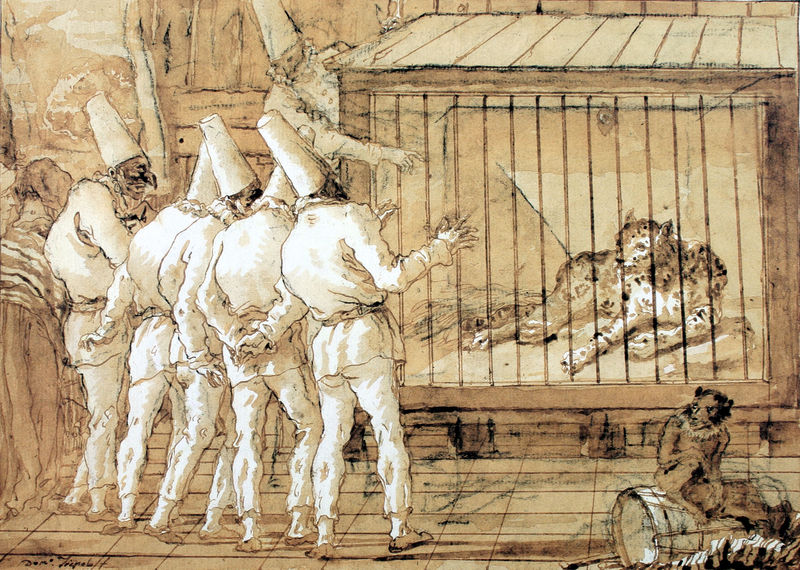
Titel: Der Leopardenkäfig (Pulcinella)
Künstler: Giovanni Domenico Tiepolo
Standort: Ottawa
Institution: National Gallery of Canada
Schlagwörter: dunkel, feder, gemälde, mann, schatten, weiß, aquarell, menschen, braun, finger, hell, holz, hut, hüte, kleider, licht, männer, nase, profil, schwarz, skizze, zeichnung, dach, gürtel, tier, tiere, beige, herren, zylinder, anzüge, bart, mütze, mützen, kleidung, kragen, mensch, fünf, gesten, hände, schauen, gitter, kostüm, personen, person, schulter, voyeur, affe, beine, fell, kopfbedeckung, bein, italien, schuhe, studie, zuschauer, hosen, auftritt, besucher, sepia, nasen, verkleidung, goya, streifen, bretter, zeigen, vier, katze, schwarze, stangen, erschrecken, maske, clown, fliesen, gefangen, zirkus, zoo, hauben, trommel, schaulustige, daumier, komödie, verschränkt, leben, gitterstäbe, stäbe, eiß, kostüme, löwe, käfig, schauspieler, karneval, gericault, umrisslinien, harlekin, leopard, raubkatze, verschlag, federzeichnung, artisten, chamois, tiger, masken, äffchen, panther, tiepolo, puma, gepard, jaguar, türken, clowns, gaffen, attraktion, harlekins, füé, weisw, comedia dell'arte, gefangenschaft, eingesperrt, herrn, komödianten, zanni, gepart